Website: slack
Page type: billing-address
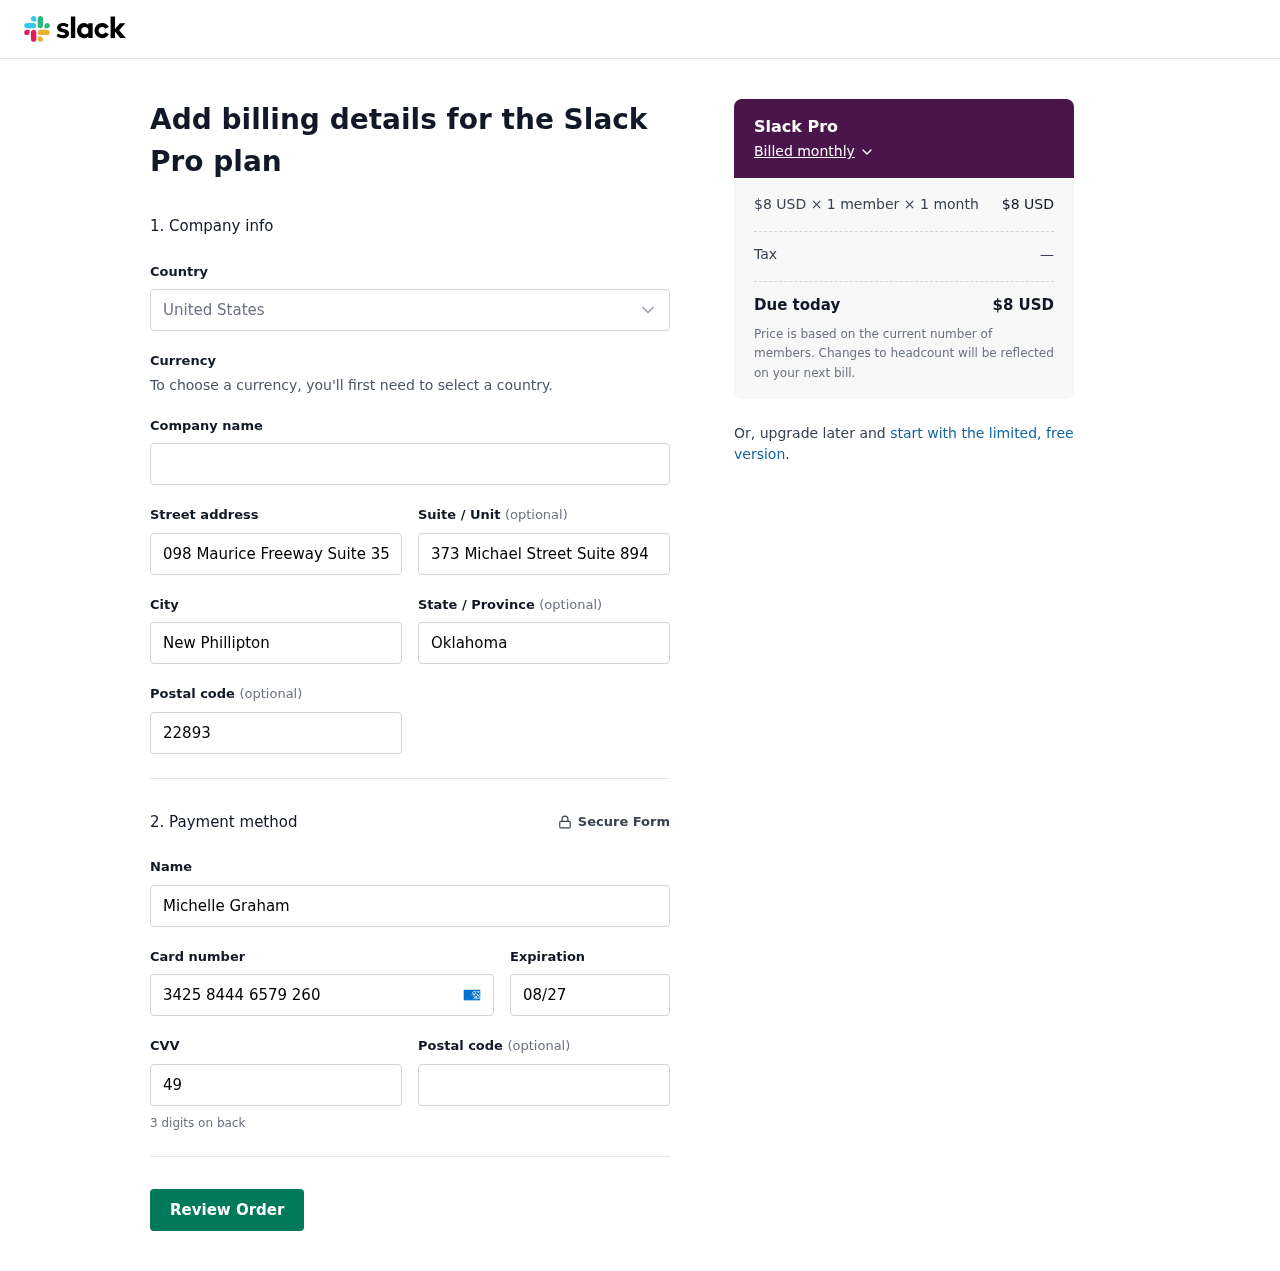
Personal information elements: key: PII_CARD_CVV
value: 4970
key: PII_CARD_EXPIRY
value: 08/27
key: PII_CARD_NUMBER
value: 3425 8444 6579 260
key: PII_CITY
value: New Phillipton
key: PII_COUNTRY
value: United States
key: PII_FULLNAME
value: Michelle Graham
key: PII_POSTCODE
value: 22893
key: PII_POSTCODE2
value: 69652
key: PII_STATE
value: Oklahoma
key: PII_STREET
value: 098 Maurice Freeway Suite 357
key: PII_STREET2
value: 373 Michael Street Suite 894
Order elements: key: ORDER_PLAN_PRICE
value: $8 USD
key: ORDER_NUM_MEMBERS
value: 1 member
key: ORDER_NUM_MONTHS
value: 1 month
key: ORDER_SUBTOTAL
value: $8 USD
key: ORDER_TAX
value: —
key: ORDER_TOTAL
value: $8 USD